Question: Following is the code of my header. The problem is I set the background of my header to '#444' and width:100%, when i open the website in maximize window then the header appears as expected but when i view the site in resize window then the header background color limits itself to the resize window size and not when i scroll right. Kindly let me know how to fix this issue so my color applys to the whole header.

'''
#hea {
background: none repeat scroll 0 0 #2C3033;
border-bottom: 1px solid #444444;
border-top: 1px solid #0C0E0F;
box-shadow: 0 1px 4px rgba(0, 0, 0, 0.4);
height: 55px;
left: 0;
position: absolute;
top: 0;
width: 100%;
}
.rap {
margin: 0 auto;
text-align: left;
width: 960px;
}
<div id="hea">
<div class="rap">
<span style="margin-top:4px;" id="slogan"><img alt="Logo" src="Logo3.png"></span><!-- end of #slogan -->
<ul id="navy">
<li><a href="#">Home</a></li>
<li><a href="#">About</a></li>
</ul><!-- end of #navigation -->
</div><!-- end of .wrapper -->
</div>
'''
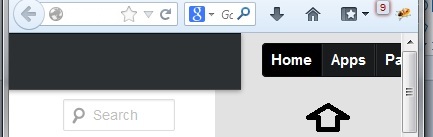
Answer: Found the solution myself:
I have to add 'min-width;' css property to my header's csscode